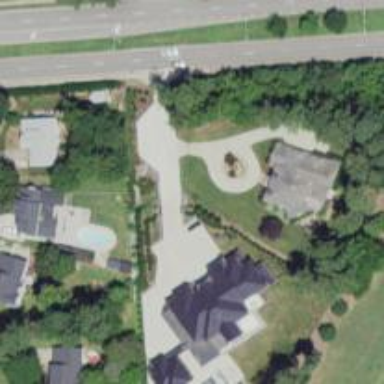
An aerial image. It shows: Driveway.